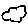
Label: cloud